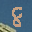
Label: 8